Aerial crown-view tile of a tropical tree (Barro Colorado Island, Panama), acquired 20241216:
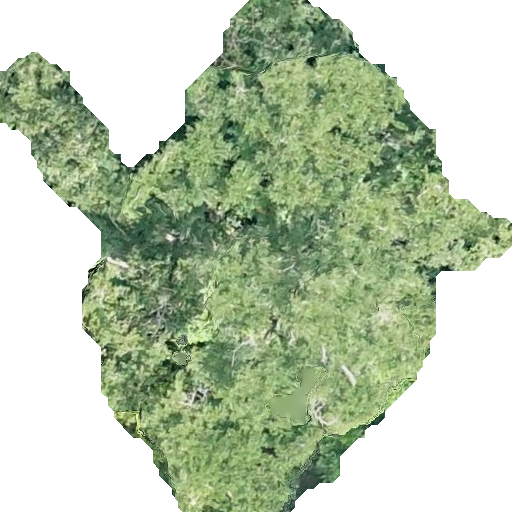
Species: Platypodium elegans
GBIF accepted scientific name: Platypodium elegans
Crown area: 215.881 m²